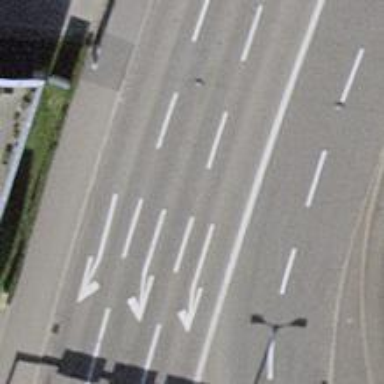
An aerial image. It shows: Secondary road with asphalt surface.